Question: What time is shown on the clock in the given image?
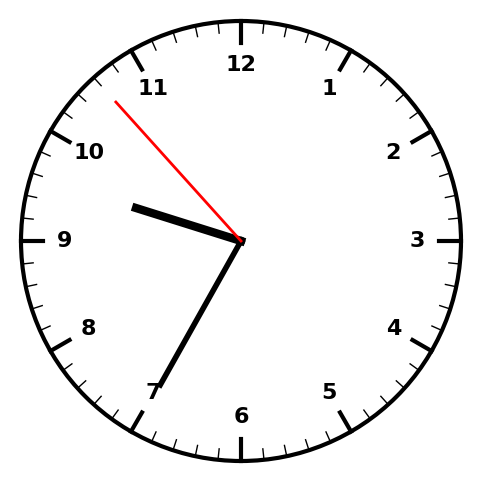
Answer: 09:34:53